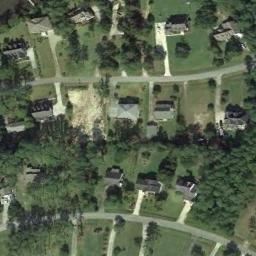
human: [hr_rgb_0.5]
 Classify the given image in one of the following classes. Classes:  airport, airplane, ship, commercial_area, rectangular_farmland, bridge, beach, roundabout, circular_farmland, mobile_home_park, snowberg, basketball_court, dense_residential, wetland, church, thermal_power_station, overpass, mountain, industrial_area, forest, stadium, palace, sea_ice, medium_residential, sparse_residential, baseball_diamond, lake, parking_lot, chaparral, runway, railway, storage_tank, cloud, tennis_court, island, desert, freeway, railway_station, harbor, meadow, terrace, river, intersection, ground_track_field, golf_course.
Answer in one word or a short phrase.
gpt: medium_residential